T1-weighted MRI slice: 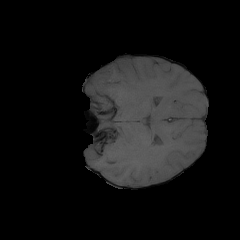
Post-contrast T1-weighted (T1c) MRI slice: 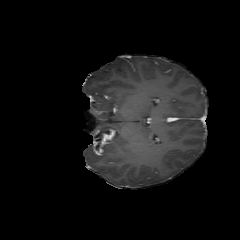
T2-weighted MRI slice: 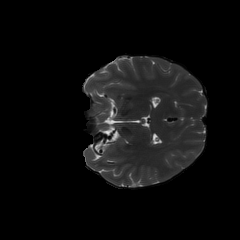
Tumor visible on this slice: no